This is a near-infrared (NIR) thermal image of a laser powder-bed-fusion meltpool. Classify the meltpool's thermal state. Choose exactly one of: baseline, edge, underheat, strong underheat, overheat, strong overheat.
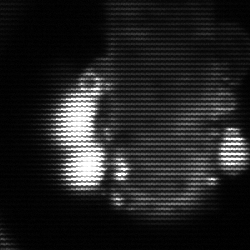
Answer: strong underheat